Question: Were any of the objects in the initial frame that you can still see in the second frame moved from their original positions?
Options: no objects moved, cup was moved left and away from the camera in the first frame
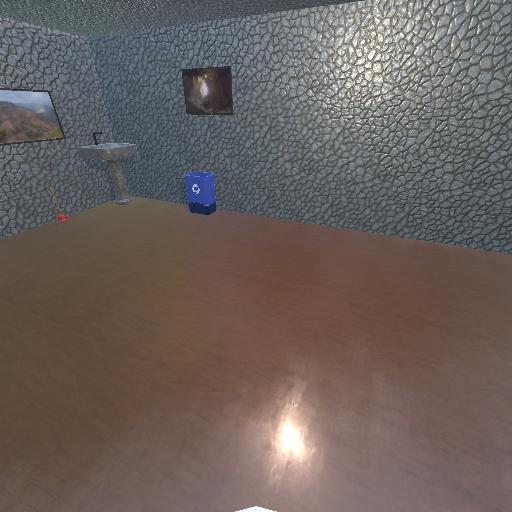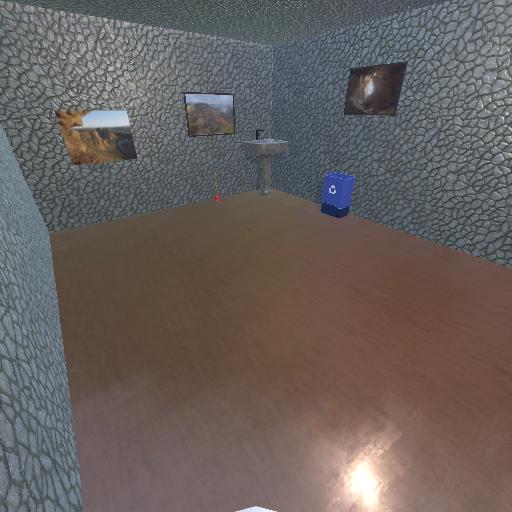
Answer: no objects moved